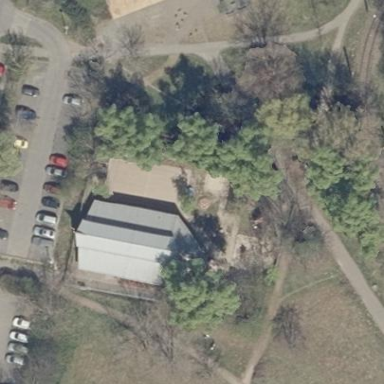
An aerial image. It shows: Kindergarten.